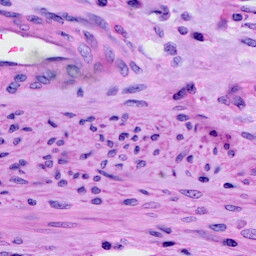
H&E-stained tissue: Cervix